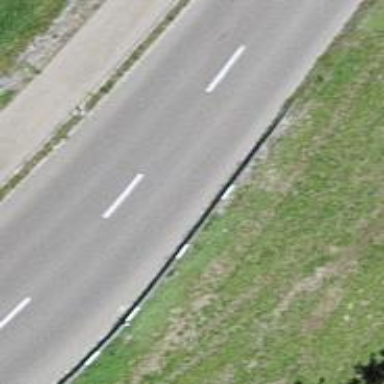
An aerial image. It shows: Primary road with asphalt surface. There is separate sidewalk.